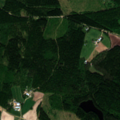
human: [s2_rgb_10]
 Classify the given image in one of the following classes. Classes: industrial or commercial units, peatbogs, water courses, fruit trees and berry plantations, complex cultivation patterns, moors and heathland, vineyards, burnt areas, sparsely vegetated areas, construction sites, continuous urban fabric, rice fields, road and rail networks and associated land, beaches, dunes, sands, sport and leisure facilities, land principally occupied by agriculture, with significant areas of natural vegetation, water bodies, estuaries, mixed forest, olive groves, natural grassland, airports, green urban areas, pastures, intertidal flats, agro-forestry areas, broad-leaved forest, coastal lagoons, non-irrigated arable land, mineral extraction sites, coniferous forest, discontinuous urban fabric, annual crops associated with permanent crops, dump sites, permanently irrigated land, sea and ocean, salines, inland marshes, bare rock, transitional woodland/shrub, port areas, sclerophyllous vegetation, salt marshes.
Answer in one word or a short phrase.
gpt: non-irrigated arable land, land principally occupied by agriculture, with significant areas of natural vegetation, coniferous forest, mixed forest, transitional woodland/shrub